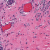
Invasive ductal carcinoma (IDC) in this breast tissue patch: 0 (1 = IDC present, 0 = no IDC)